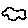
Label: cloud